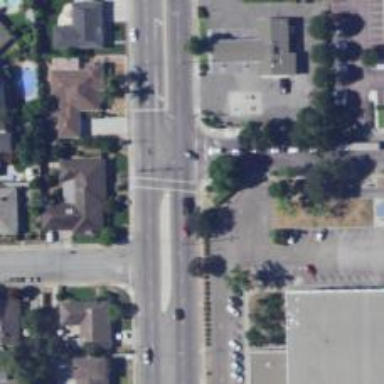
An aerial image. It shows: Solid stop line on the road marking.